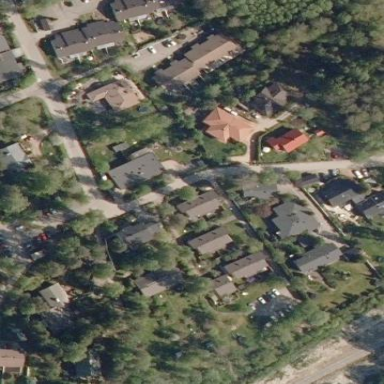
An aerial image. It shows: Residential area.